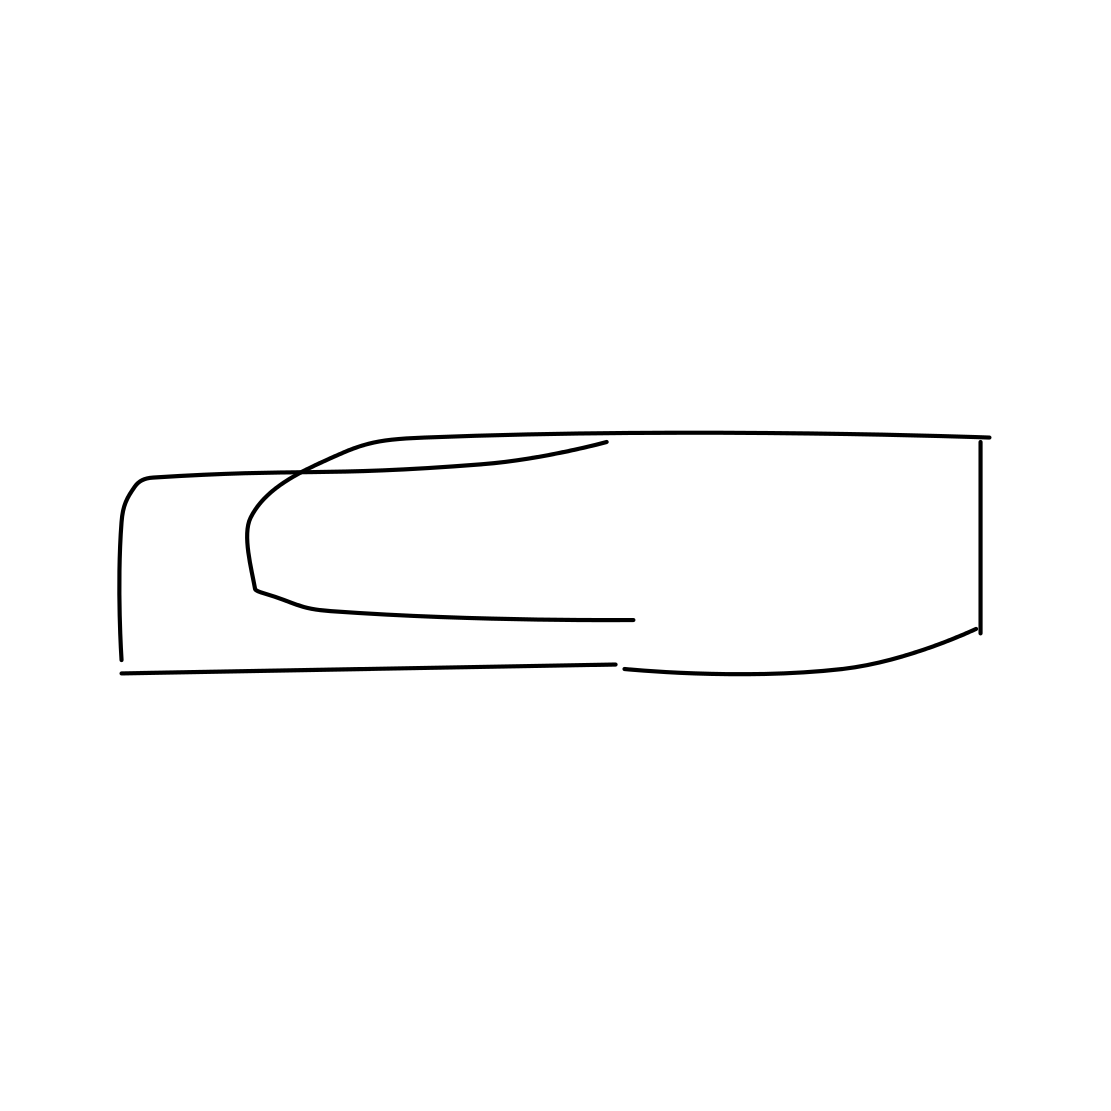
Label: paper clip